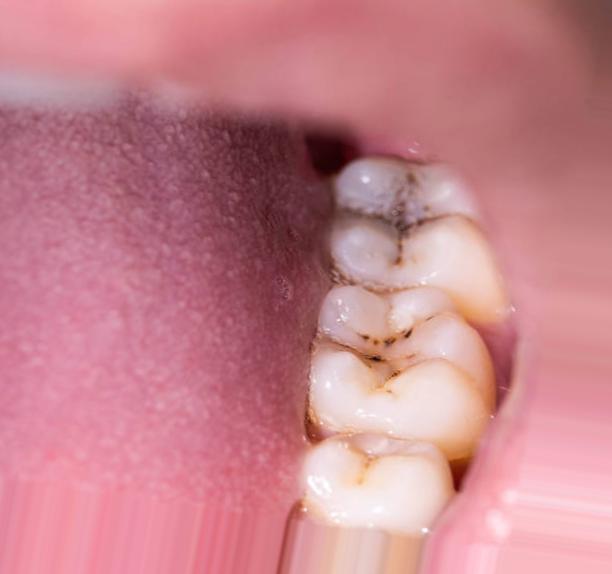
Condition: Caries